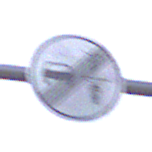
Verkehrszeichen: EndeVerbotUeberholenEinspurigeFahrzeuge
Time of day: MorningAfternoon
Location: Outdoor (Urban)
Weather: PartlyCloudy
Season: NotSpecified
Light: Natural